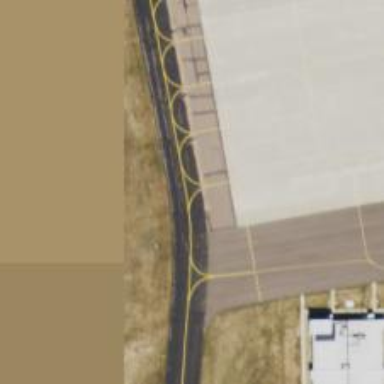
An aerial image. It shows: Image of taxiway at airport.